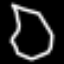
Label: octagon